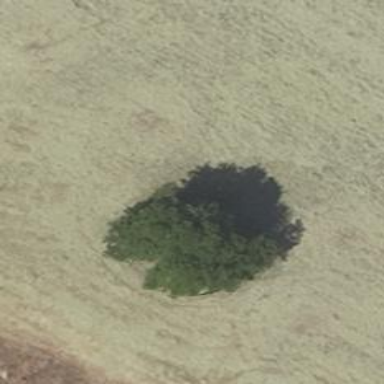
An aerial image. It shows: Deciduous tree with broadleaved leaves.